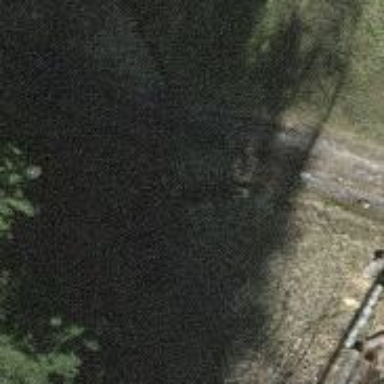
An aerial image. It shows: Well-maintained track road with grade 1 tracktype.